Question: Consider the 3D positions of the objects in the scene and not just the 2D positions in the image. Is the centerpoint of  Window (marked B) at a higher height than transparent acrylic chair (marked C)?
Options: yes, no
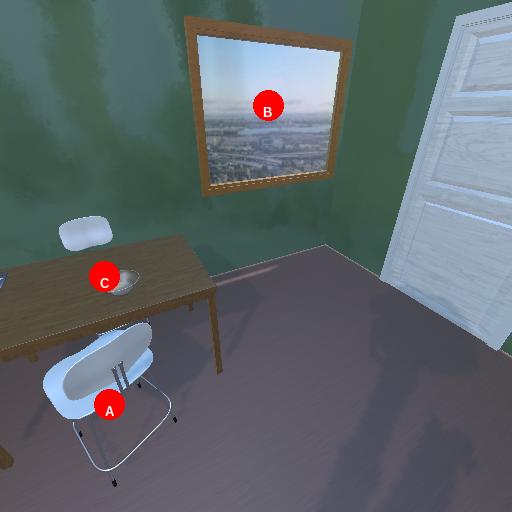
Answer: yes